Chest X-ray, PA view. Patient: 51 years old, sex F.
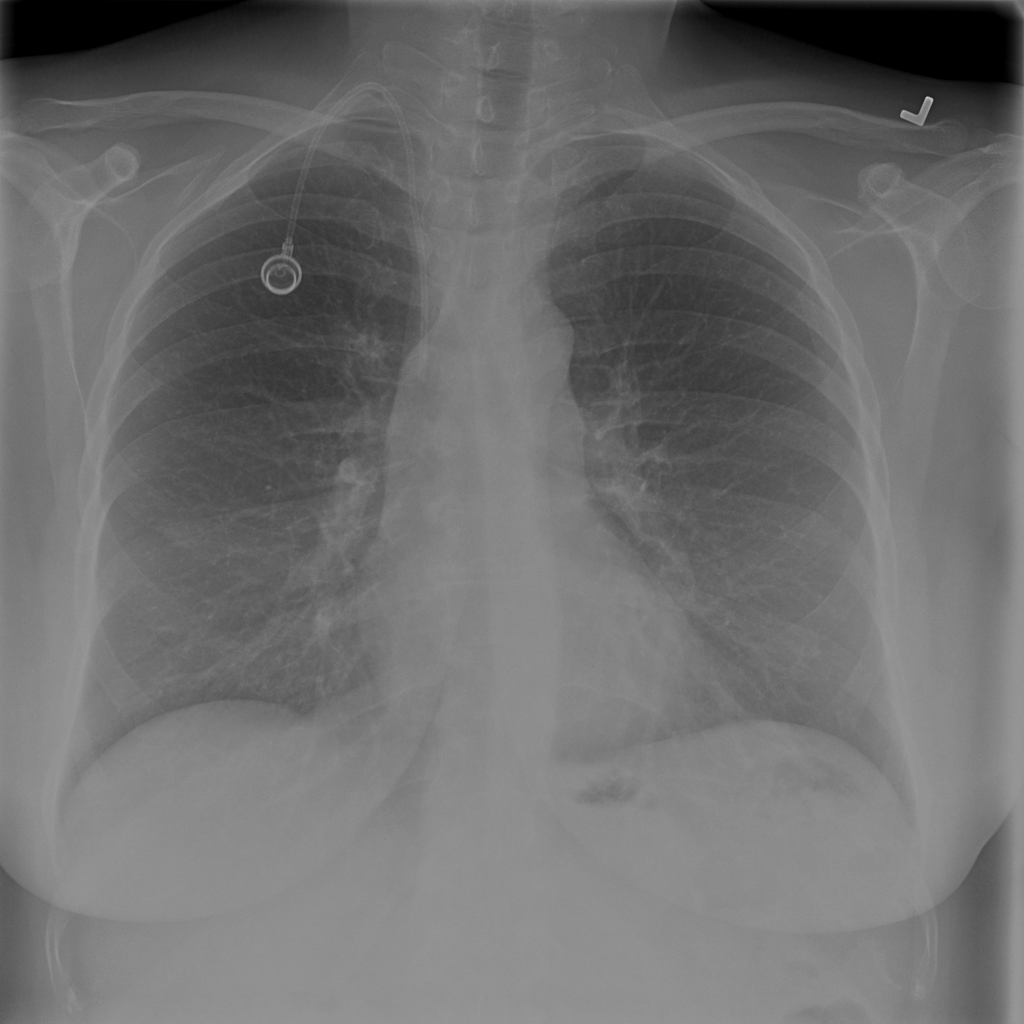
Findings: No Finding